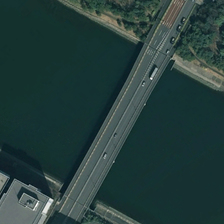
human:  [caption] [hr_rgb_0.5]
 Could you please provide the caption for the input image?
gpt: some green trees and a building are in two sides of a river with a bridge .

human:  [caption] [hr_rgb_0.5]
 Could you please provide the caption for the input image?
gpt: some green trees and a building are in two sides of a river with a bridge .

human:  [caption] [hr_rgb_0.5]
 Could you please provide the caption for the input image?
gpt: some green trees and a building are in two sides of a river with a bridge .

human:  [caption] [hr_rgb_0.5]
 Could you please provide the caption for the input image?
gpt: some green trees and a building are in two sides of a river with a bridge .

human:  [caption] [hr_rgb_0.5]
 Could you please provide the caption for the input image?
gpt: some green trees and a building are in two sides of a river with a bridge .